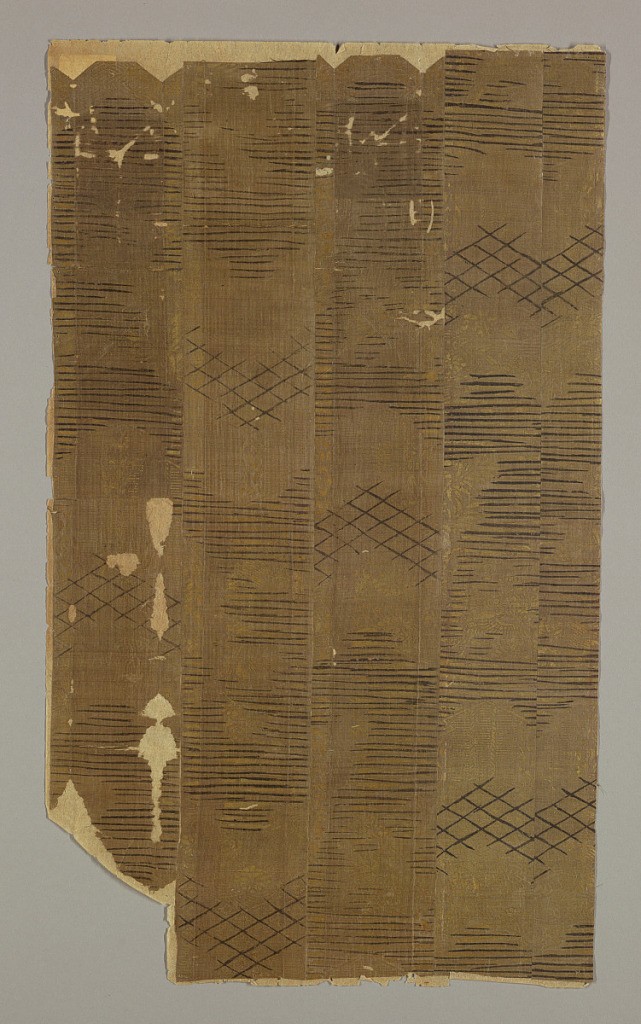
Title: Fragment
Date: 14th century (black paint later)
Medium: silk; powdered gold paint and black lacquer Technique: stamped or stenciled; painted on plain weave
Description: Five vertical strips pasted together on paper backing; fine thin silk cloth (with each two warps pushed close together, then space, then two, etc.), with faint small continuous gold designs of flying bird in flowers, flowers on water, rosettes in diamond trellis, angled bamboo shade. Horizontal hatching and diamond trellis overpainted in black lacquer with fine brush - probably later.